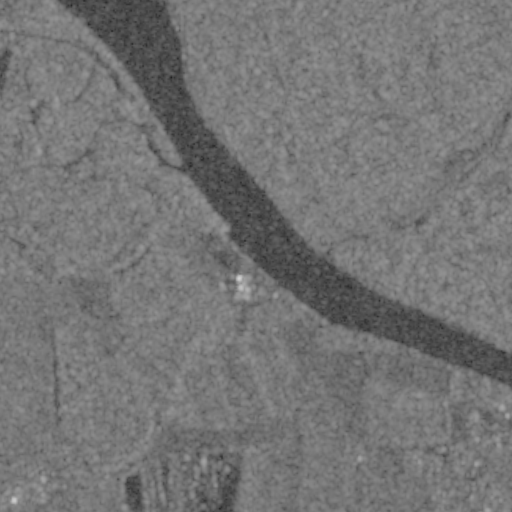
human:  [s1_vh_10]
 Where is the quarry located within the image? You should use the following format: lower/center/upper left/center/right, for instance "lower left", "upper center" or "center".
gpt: The quarry is located in the lower left of the image.
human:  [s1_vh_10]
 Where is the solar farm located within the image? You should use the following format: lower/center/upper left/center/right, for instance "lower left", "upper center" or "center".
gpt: The solar farm is located in the center of the image.
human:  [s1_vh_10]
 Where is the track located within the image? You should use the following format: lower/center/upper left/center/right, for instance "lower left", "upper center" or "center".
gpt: The track is located in the lower right of the image.
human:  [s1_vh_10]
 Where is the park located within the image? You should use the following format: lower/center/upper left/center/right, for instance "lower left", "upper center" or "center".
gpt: There is no park in the image.

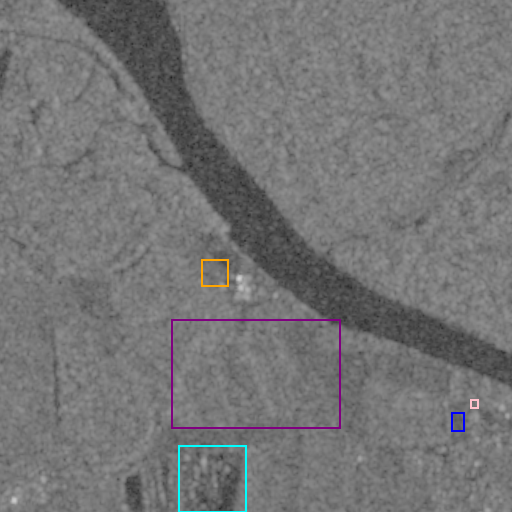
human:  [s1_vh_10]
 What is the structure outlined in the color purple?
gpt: The structure outlined in purple is a crop field.
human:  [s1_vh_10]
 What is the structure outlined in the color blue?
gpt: The structure outlined in blue is a park.
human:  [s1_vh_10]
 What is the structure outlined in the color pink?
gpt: The structure outlined in pink is a parking lot.
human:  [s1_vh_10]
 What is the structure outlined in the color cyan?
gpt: The structure outlined in cyan is a quarry.
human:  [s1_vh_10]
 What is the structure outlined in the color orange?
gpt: The structure outlined in orange is a solar farm.
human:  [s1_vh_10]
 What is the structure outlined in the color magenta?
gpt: There is no magenta outline.